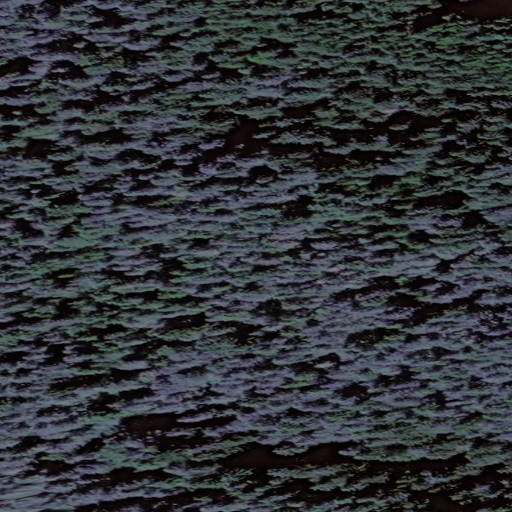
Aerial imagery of island in Alaska named Hoonah Island containing only unknown